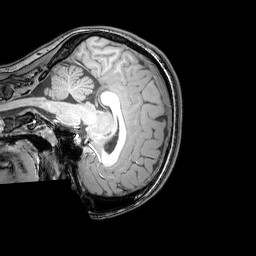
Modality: T1w
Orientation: sagittal
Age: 20
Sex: female
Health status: healthy
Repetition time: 0.081 s
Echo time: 0.037 s